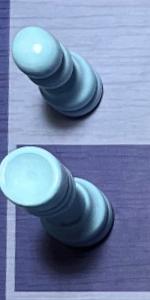
Label: Rook_White